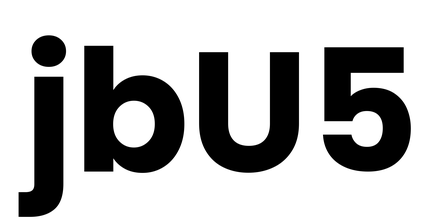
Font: Poppins-Bold